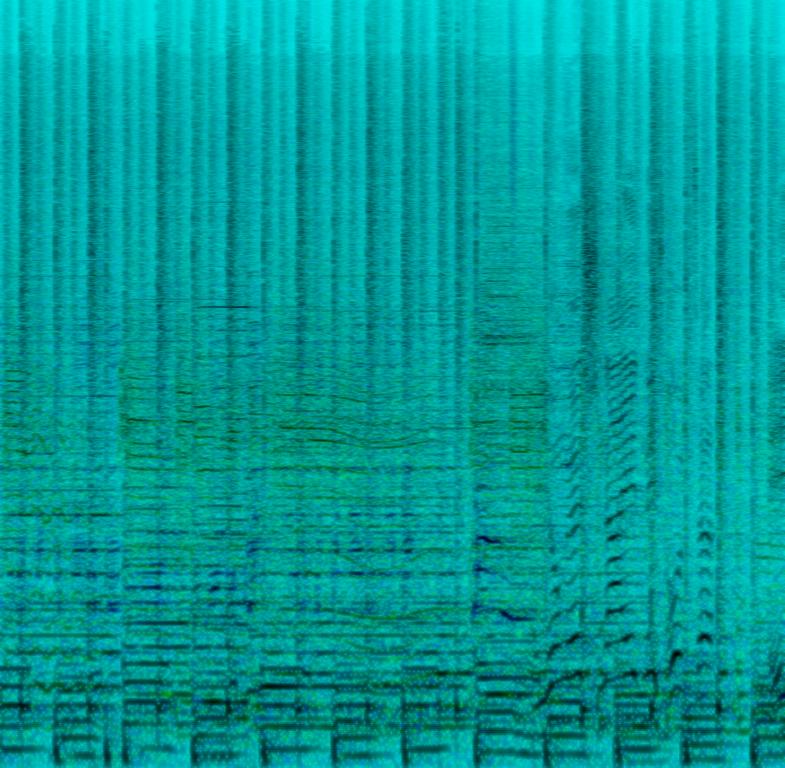
The Rock song features a flat male vocal singing over arpeggiated electric guitar melody located in the right channel of the stereo image, groovy bass guitar, punchy kick and snare hits and shimmering hi hats. The stereo image is unbalanced because of the electric guitar, which makes it lean towards the right channel. It sounds energetic, groovy, happy and fun.